Question: I'm designing a navigation bar as shown in image below (a) with the following code:
'''
<ul>
<li class="unselected">Step 1</li>
<li class="selected">Step 2</li>
<li class="unselected">Step 3</li>
<li class="unselected">Step 4</li>
<li class="unselected">Step 5</li>
</ul>
'''

I want to have one background image for unselected steps (d) and one for the selected step (c). For simplicity let's assume Step 1 and Step 5 use the same background as well.
I want to adjust the button background in HTML only with a class name.
The question is how can I achieve the result with CSS? I just want to know how ?
Edit: the steps are links. the background is a transparent PNG file preferably only containing the blue or gray shape and its border.
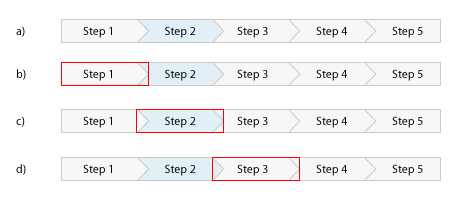
Answer: <URL>
- - - -